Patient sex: M
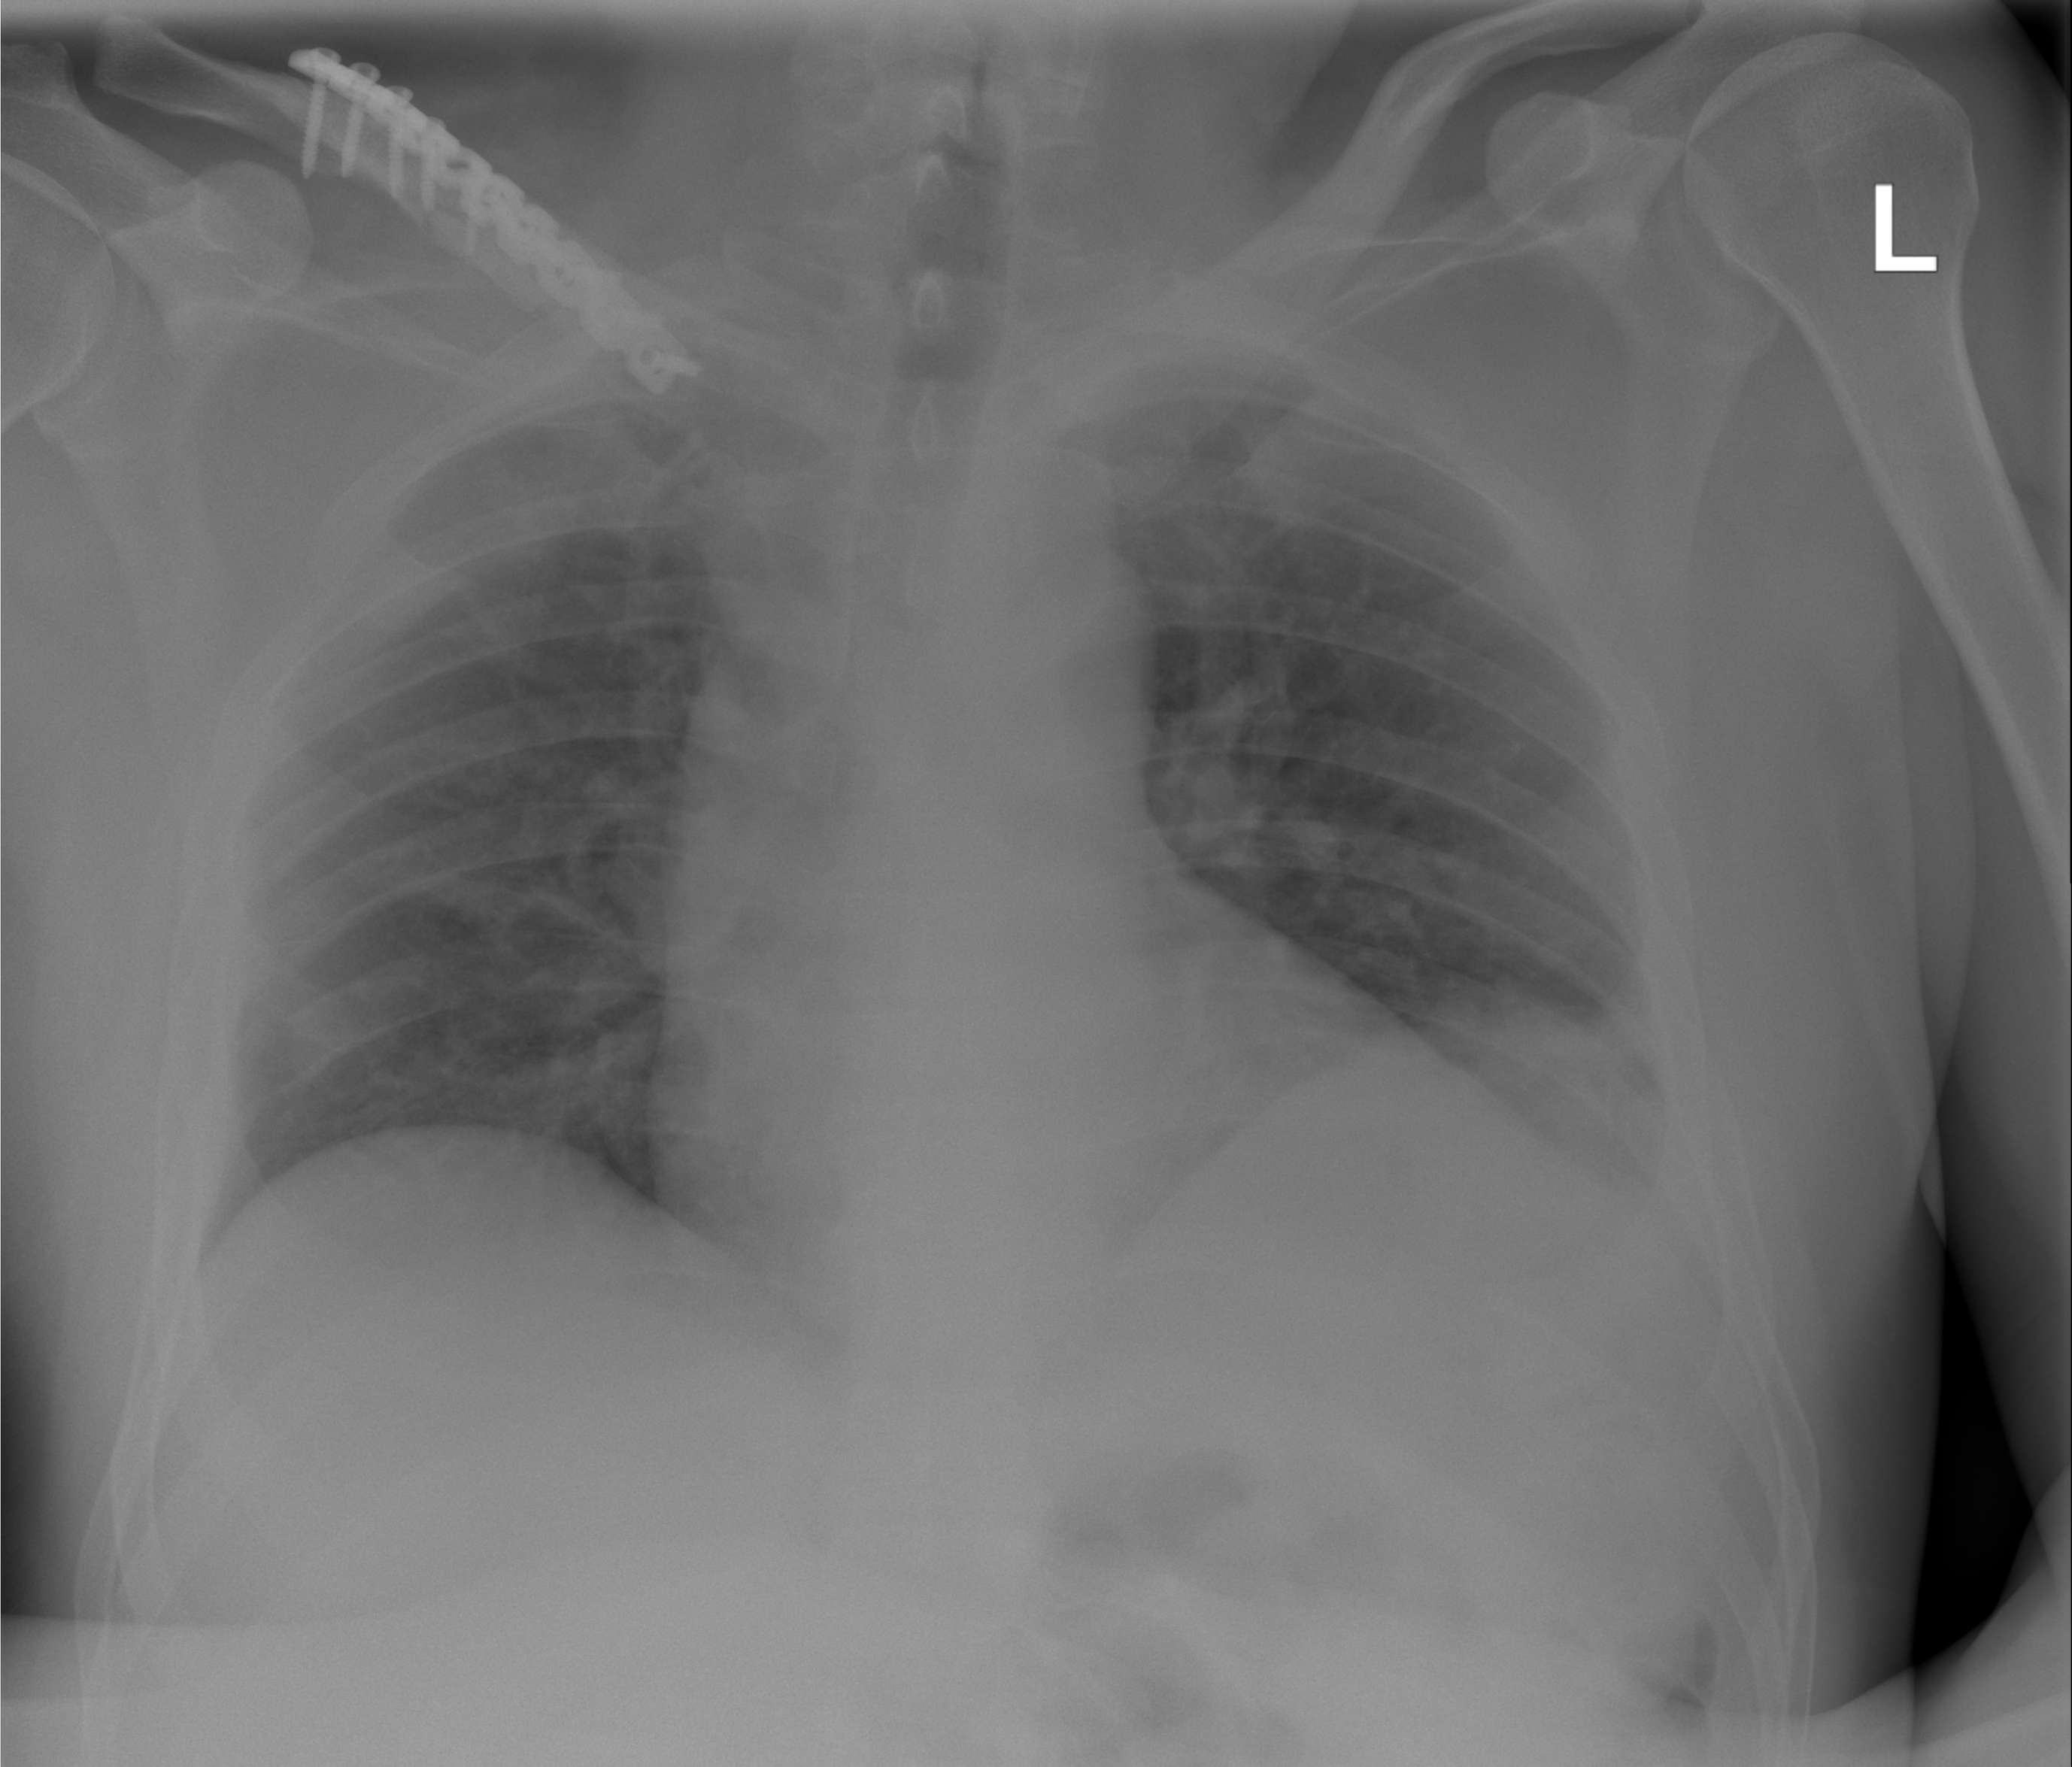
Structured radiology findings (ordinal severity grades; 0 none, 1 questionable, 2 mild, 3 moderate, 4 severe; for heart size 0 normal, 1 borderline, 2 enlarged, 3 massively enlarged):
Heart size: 2
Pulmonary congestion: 2
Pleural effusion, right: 0
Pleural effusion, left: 0
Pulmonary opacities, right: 0
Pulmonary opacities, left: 2
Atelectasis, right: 2
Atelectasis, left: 2